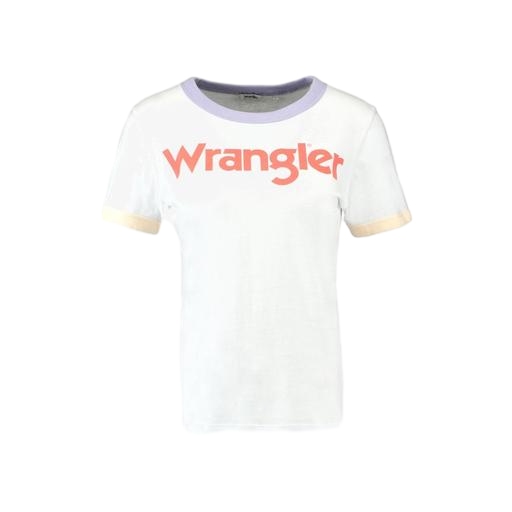
white high vintage ringer tee, molly ringer tee, white friend ringer tee, white background